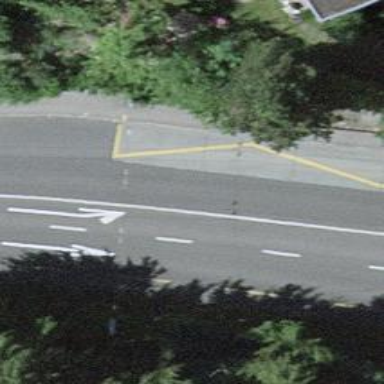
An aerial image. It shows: Trolleybus stop position for public transport.